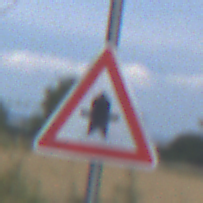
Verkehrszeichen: Vorfahrt
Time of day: MorningAfternoon
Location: Outdoor (Nature)
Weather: PartlyCloudy
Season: NotSpecified
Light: Natural